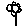
Label: flower